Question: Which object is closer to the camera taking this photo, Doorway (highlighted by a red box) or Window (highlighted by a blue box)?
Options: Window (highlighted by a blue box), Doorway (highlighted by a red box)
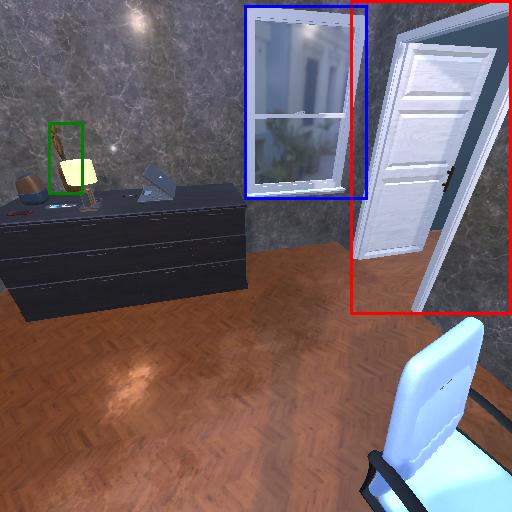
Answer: Window (highlighted by a blue box)